Field crop: tomato
Growth stage: 1
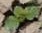
Species: solanum